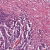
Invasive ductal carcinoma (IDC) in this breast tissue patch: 1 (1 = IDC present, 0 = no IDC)